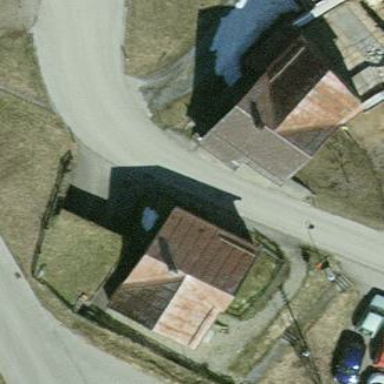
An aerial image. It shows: Simple and straightforward house.